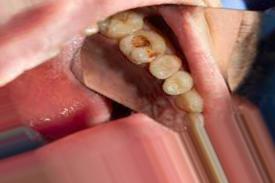
Condition: Caries